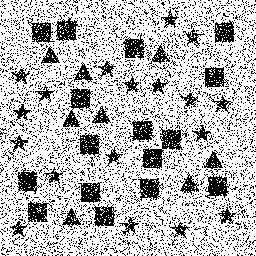
Squares: 16
Triangles: 8
Stars: 18
Total shapes: 42